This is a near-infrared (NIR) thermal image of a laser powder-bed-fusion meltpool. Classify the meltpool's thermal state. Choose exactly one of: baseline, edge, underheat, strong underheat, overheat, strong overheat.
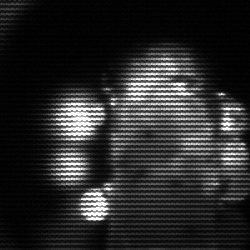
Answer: strong underheat